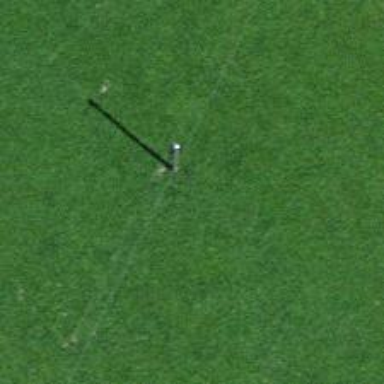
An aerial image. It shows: Power pole.